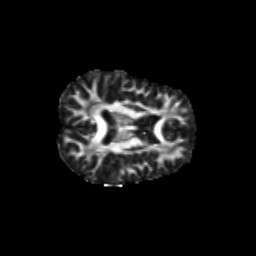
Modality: FA
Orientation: axial
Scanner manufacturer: siemens
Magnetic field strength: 3 T
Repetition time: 9.2 s
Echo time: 0.084 s